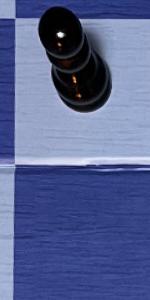
Label: Empty